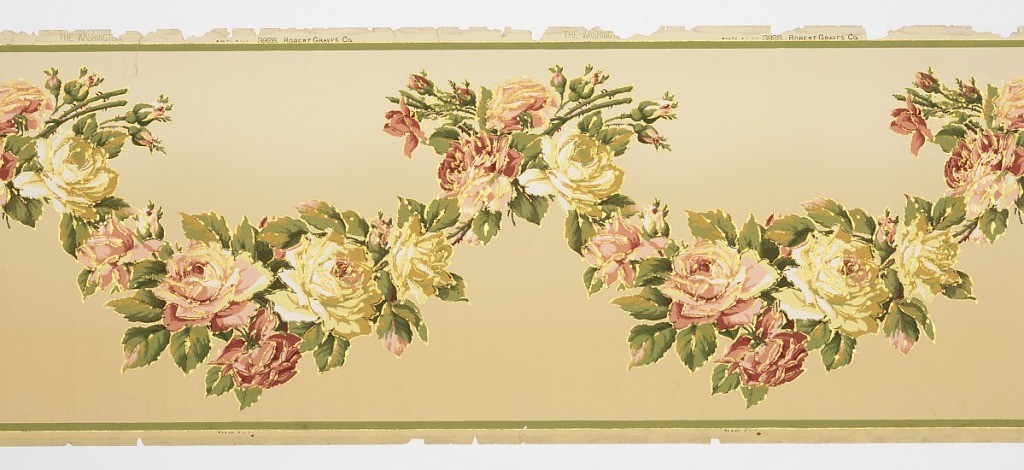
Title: The Washington
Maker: Robert Graves Co., New York, New York
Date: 1905–1915
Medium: Machine-printed paper, mica flakes
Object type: Frieze
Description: Flitter frieze containing leafy garlands of large roses and buds. Printed in red, pink, green, tan, yellow, white and gold mica flakes on a tan ground.